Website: ulta-beauty
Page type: payment
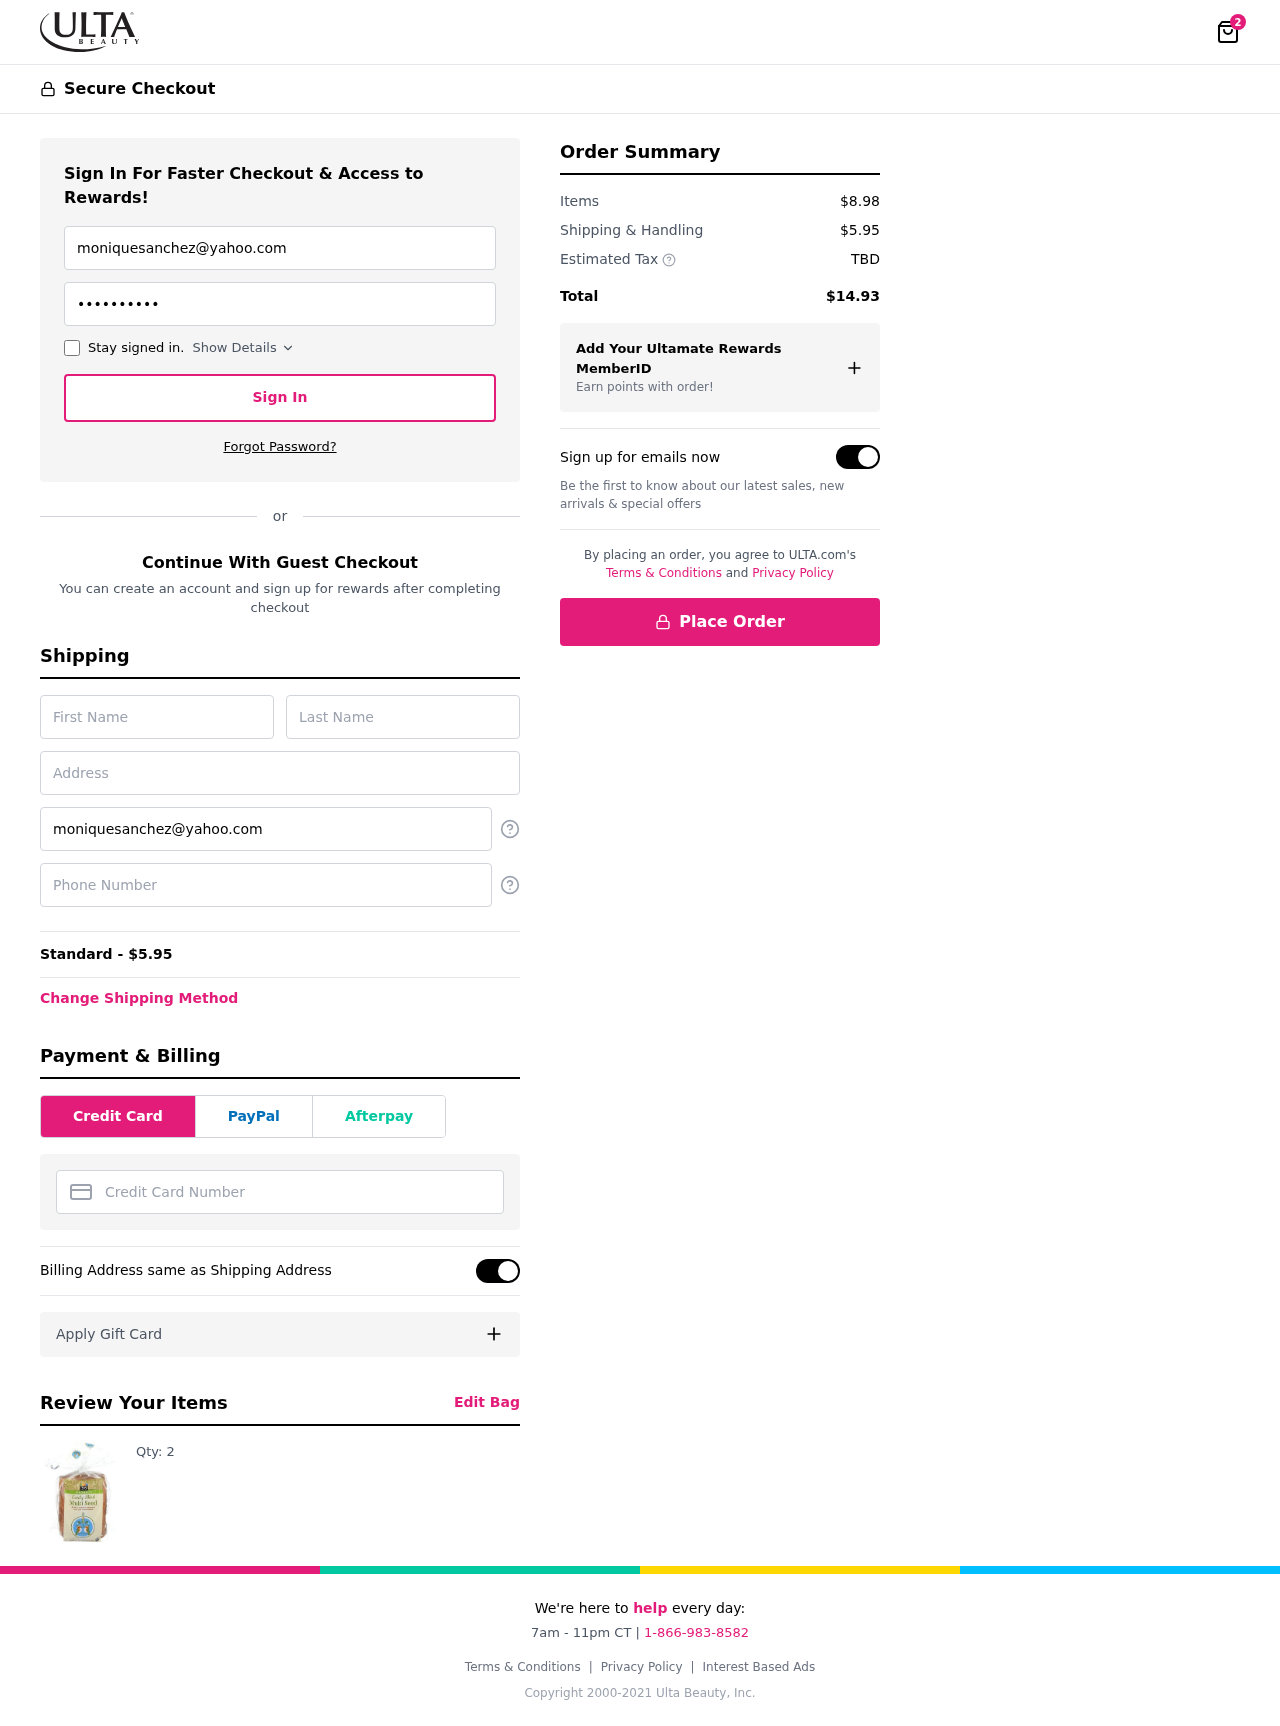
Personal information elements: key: PII_CARD_NUMBER
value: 3477 2529 4031 343
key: PII_EMAIL
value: moniquesanchez@yahoo.com
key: PII_FIRSTNAME
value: Monique
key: PII_LASTNAME
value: Sanchez
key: PII_PHONE
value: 9413586099
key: PII_STREET
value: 48664 Lindsay Shores
Product elements: key: PRODUCT1_QUANTITY
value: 2
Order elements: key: ORDER_NUM_ITEMS
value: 2
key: ORDER_SHIPPING_COST
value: $5.95
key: ORDER_SHIPPING_COST
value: Standard - $5.95
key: ORDER_SUBTOTAL
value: $8.98
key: ORDER_TAX
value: TBD
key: ORDER_TOTAL
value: $14.93